Interaction volume radius: 10 \u00c5
Interaction volume height: 10 \u00c5
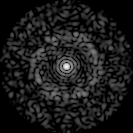
Disorder parameter: 0.7994